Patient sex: F
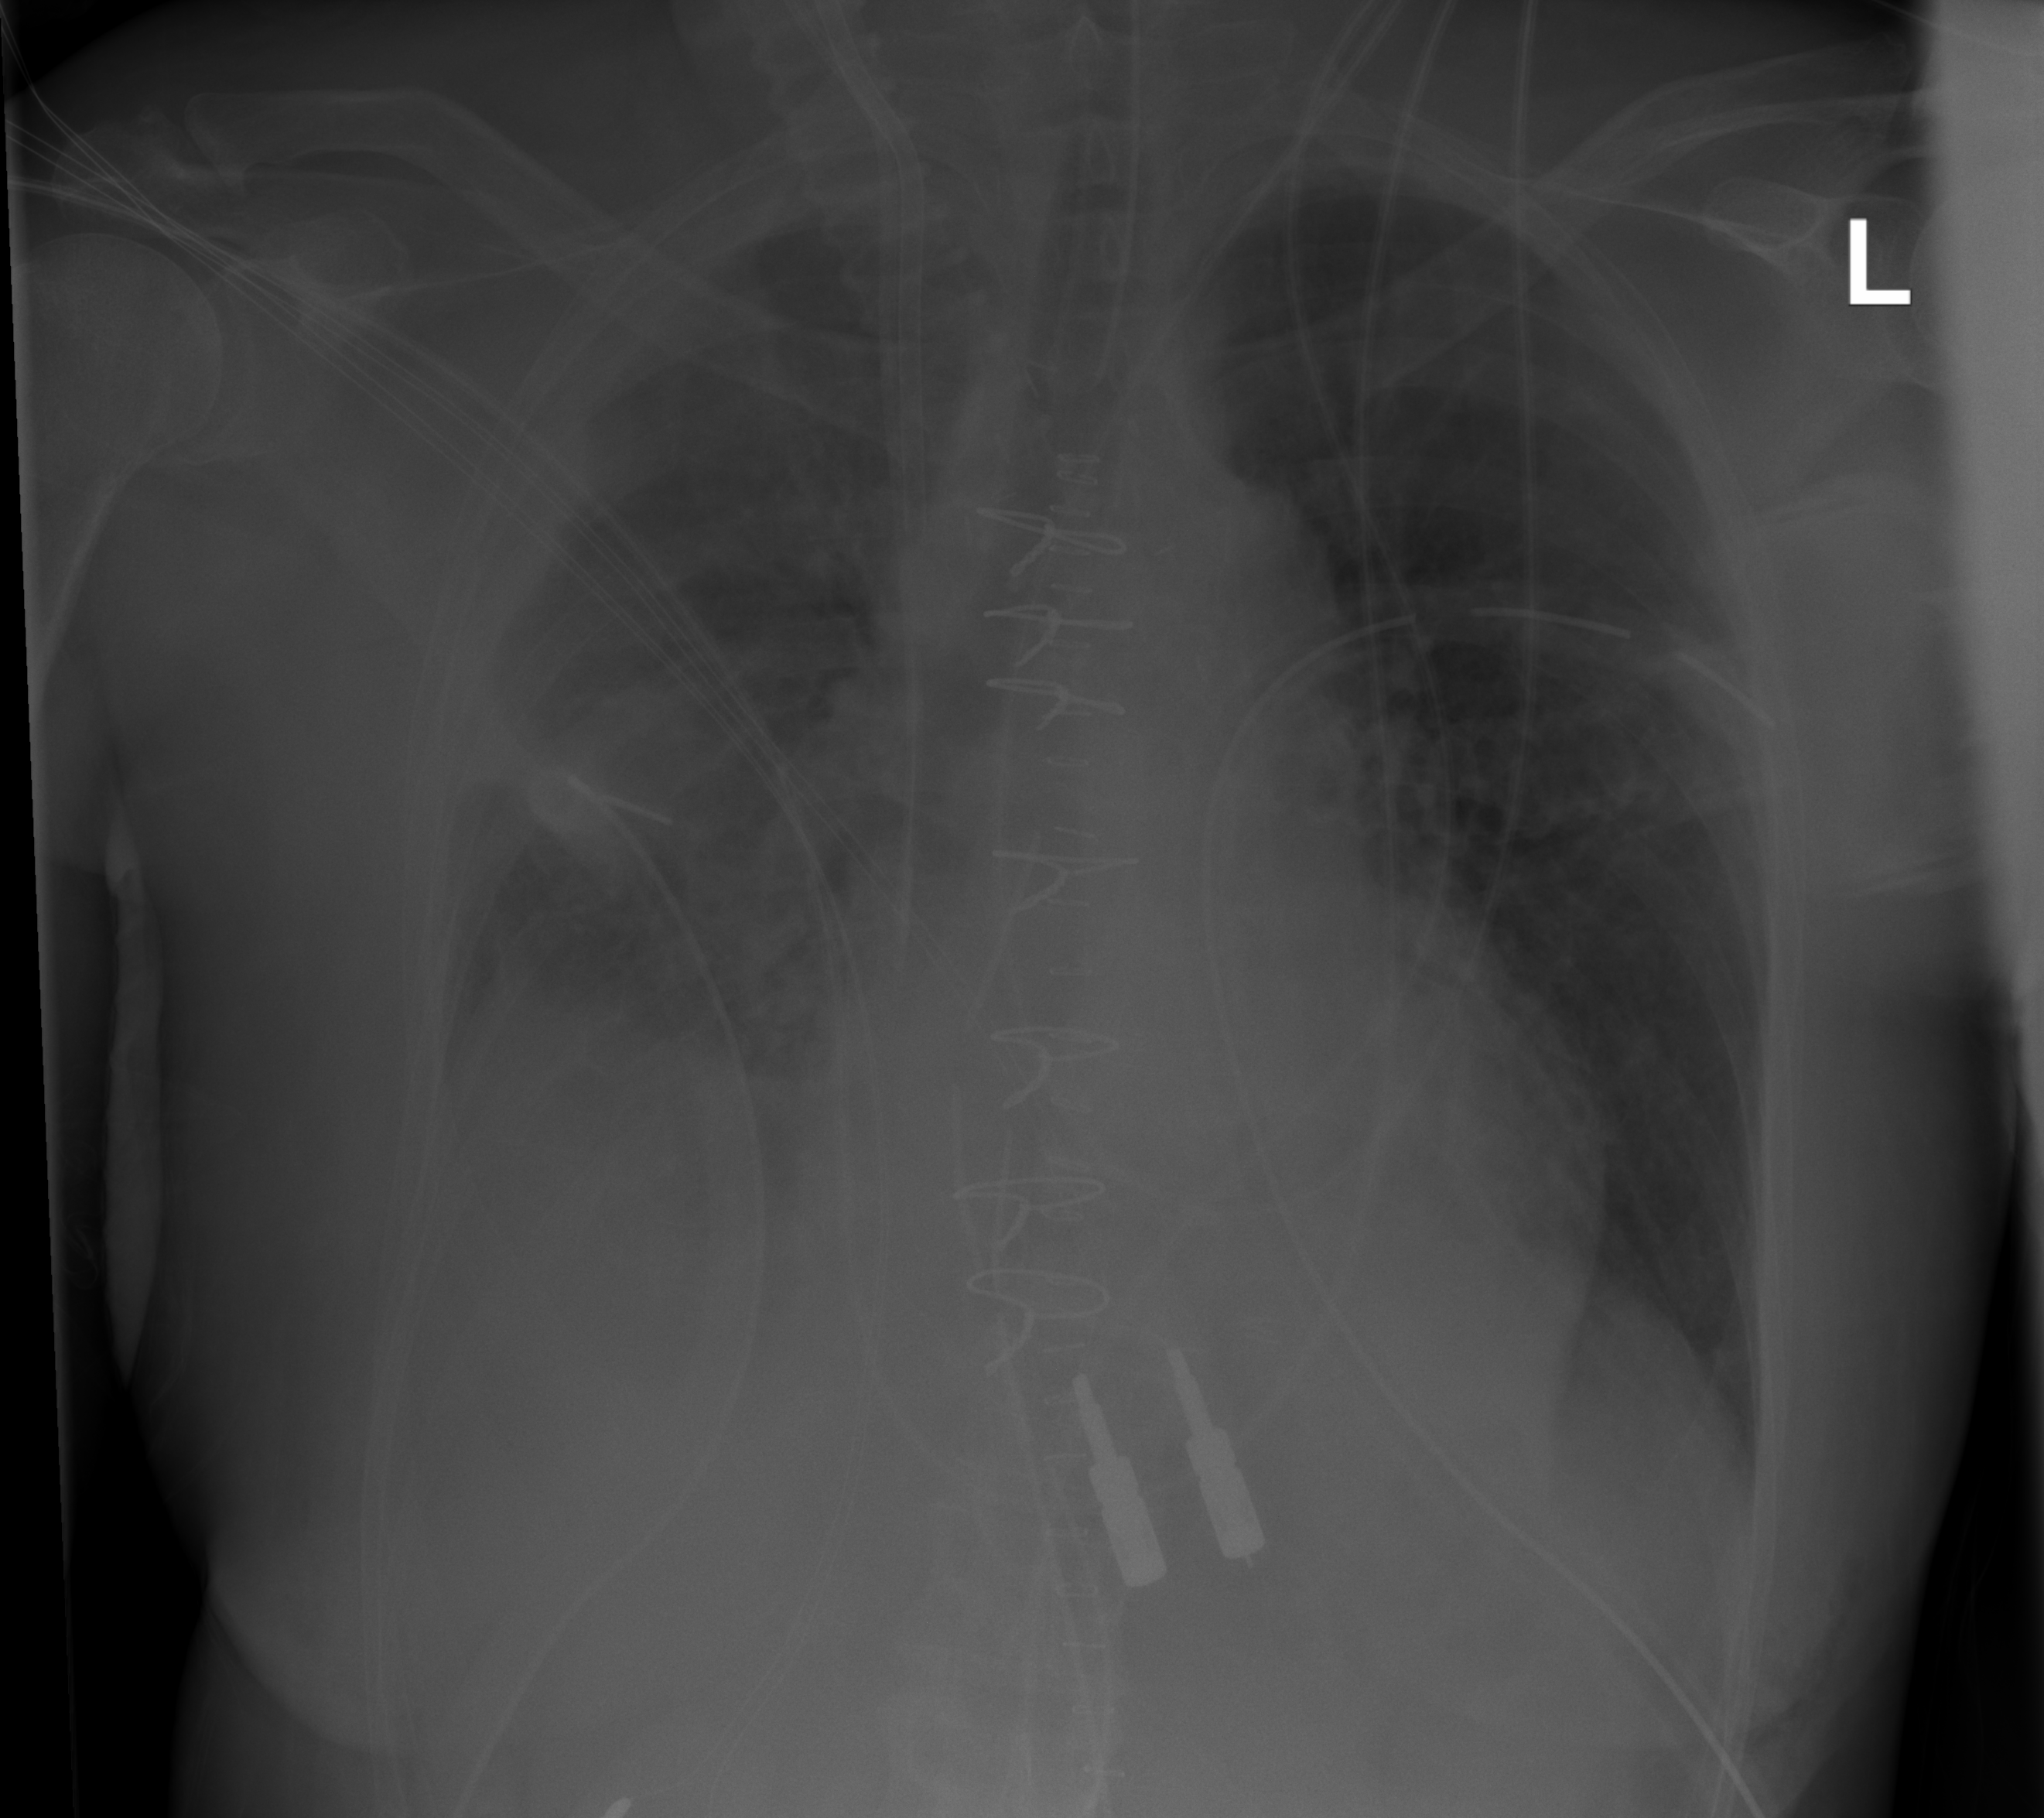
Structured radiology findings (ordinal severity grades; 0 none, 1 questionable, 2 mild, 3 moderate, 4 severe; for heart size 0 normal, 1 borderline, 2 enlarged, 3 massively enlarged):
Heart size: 0
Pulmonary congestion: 0
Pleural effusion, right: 2
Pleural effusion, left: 0
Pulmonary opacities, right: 2
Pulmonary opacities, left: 0
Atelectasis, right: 3
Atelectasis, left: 0